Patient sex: M
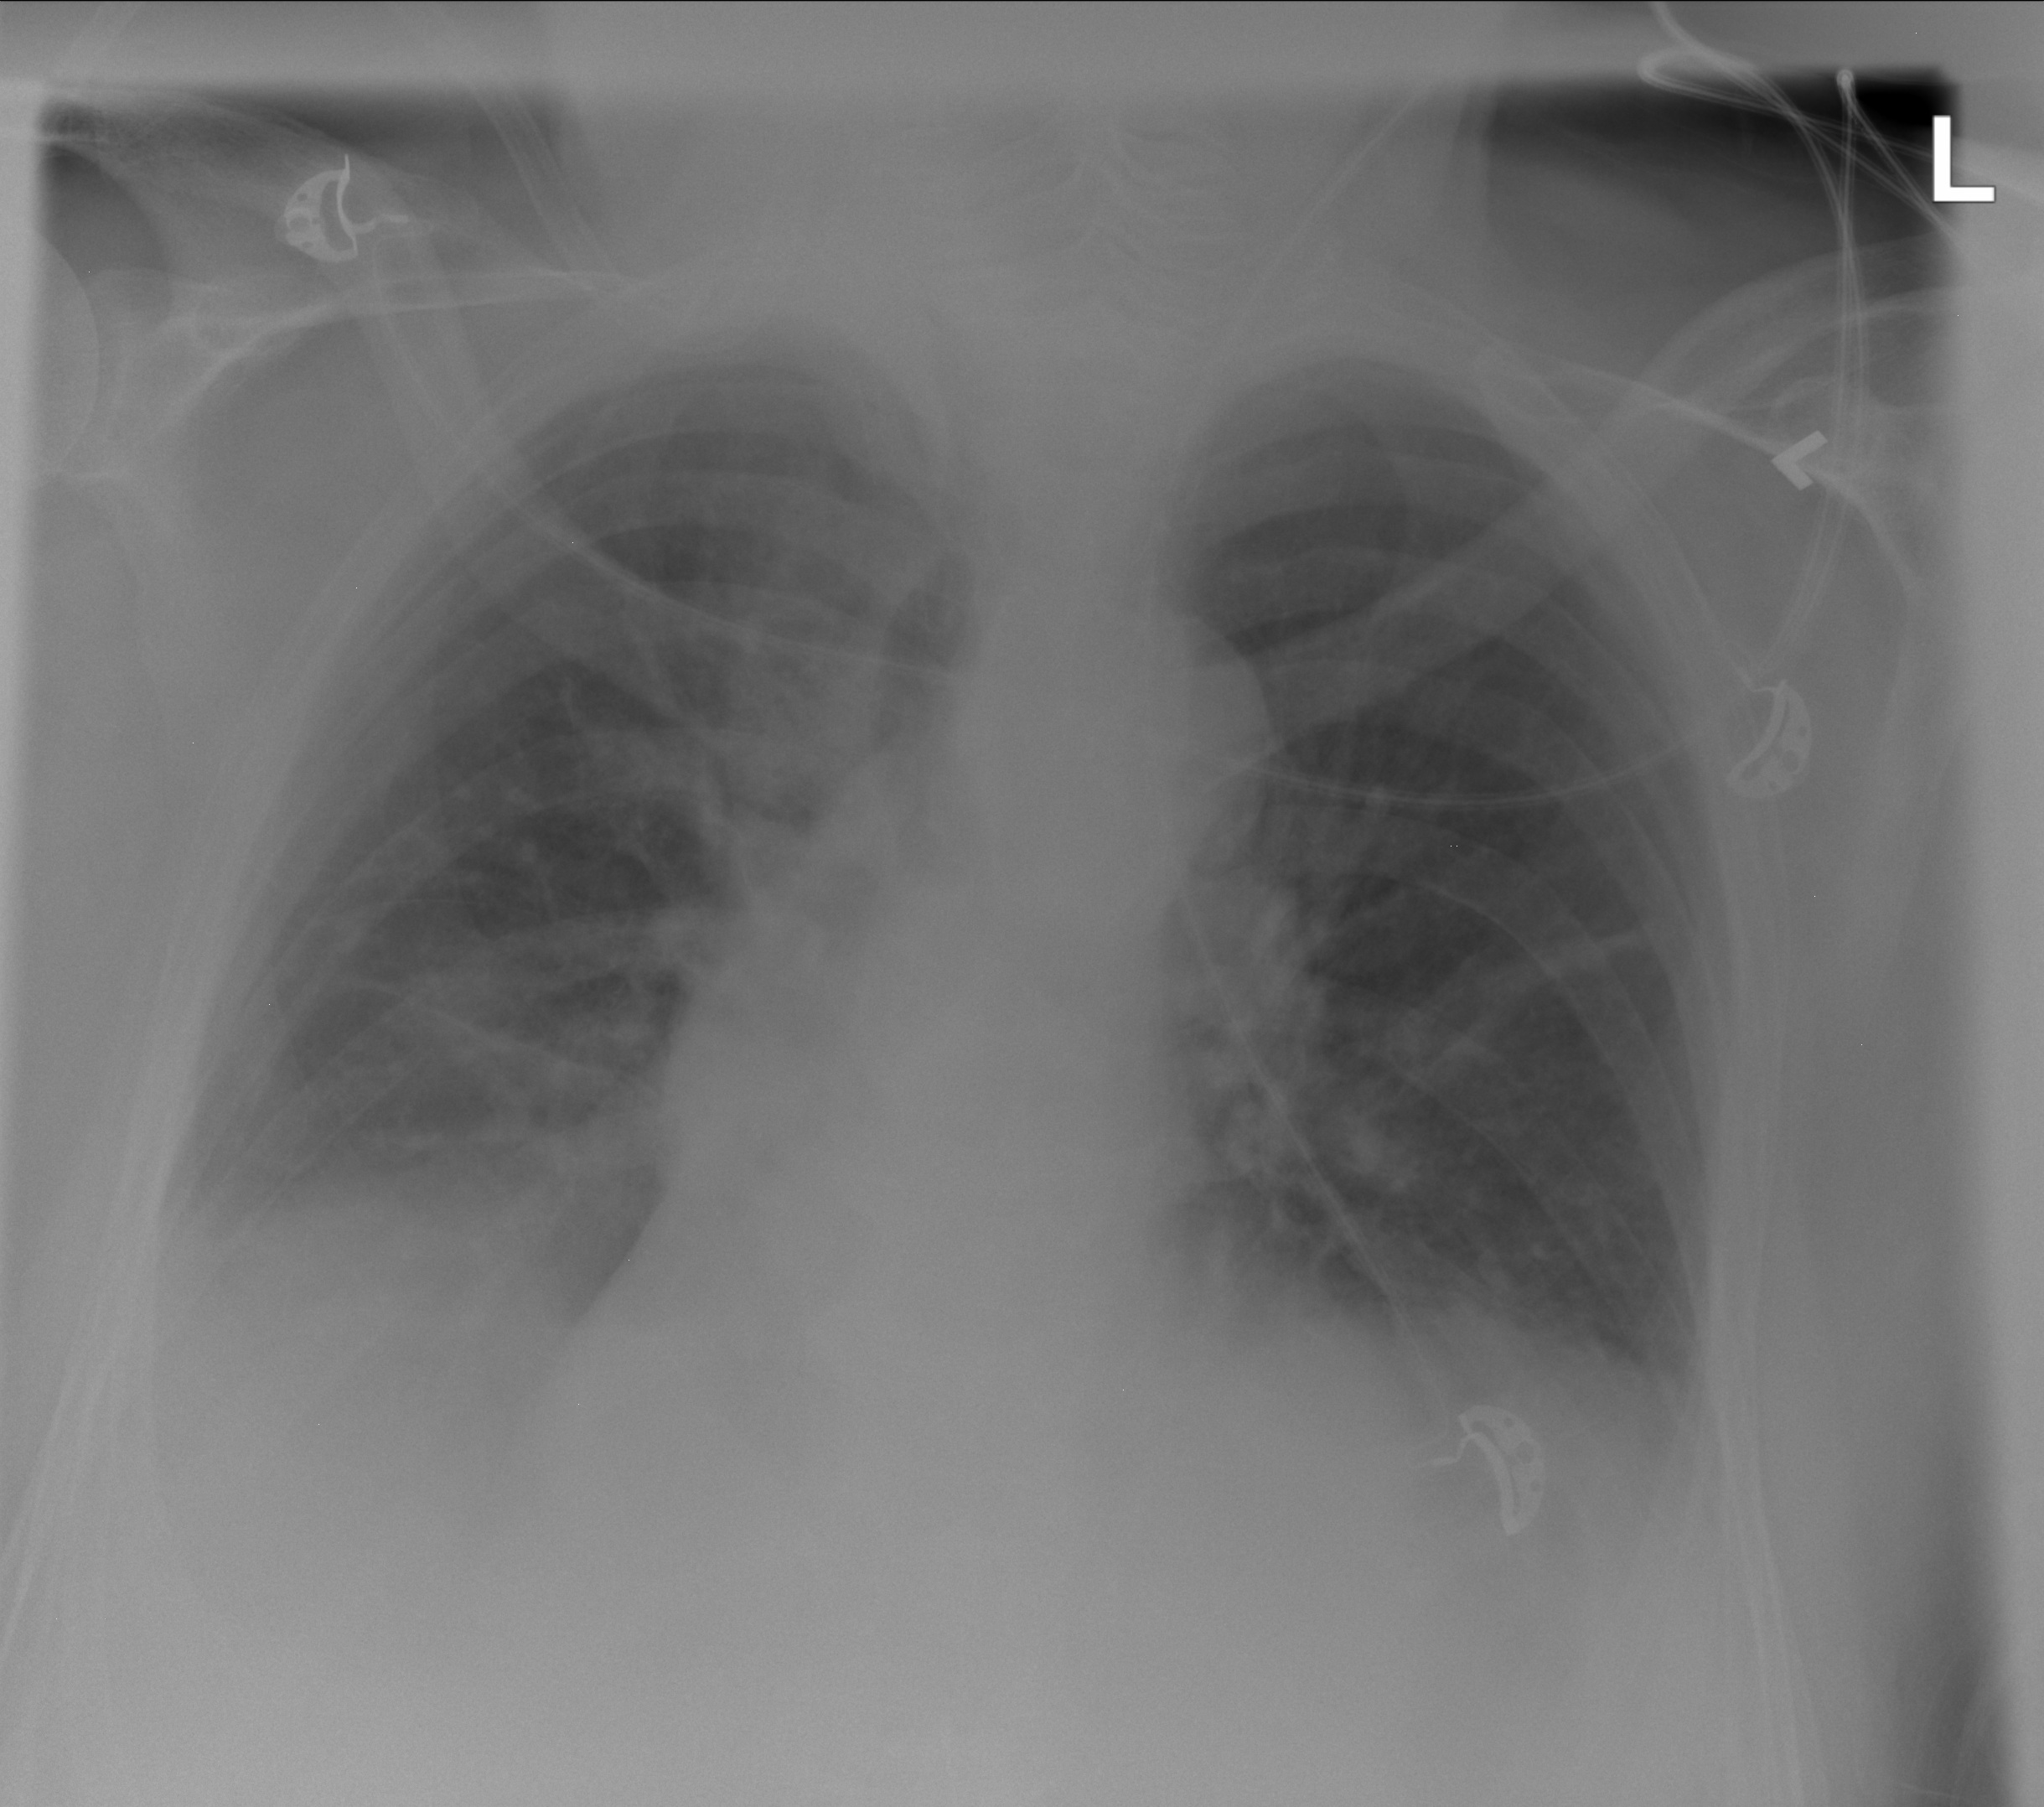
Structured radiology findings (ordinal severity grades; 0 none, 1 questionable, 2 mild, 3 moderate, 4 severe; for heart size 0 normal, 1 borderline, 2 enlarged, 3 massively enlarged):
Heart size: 1
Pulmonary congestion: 0
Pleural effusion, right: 1
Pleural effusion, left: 0
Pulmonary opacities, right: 0
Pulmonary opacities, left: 0
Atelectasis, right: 2
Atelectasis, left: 2